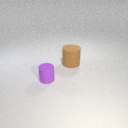
small purple rubber cylinder to the left of large brown rubber cylinder